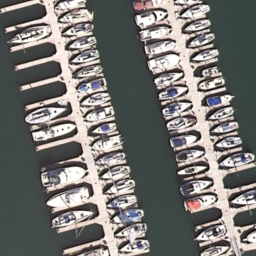
Label: harbor